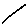
Label: line